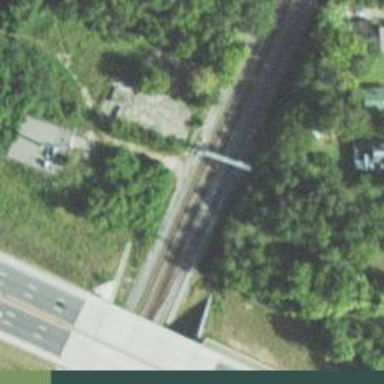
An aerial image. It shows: Railway siding with rails.